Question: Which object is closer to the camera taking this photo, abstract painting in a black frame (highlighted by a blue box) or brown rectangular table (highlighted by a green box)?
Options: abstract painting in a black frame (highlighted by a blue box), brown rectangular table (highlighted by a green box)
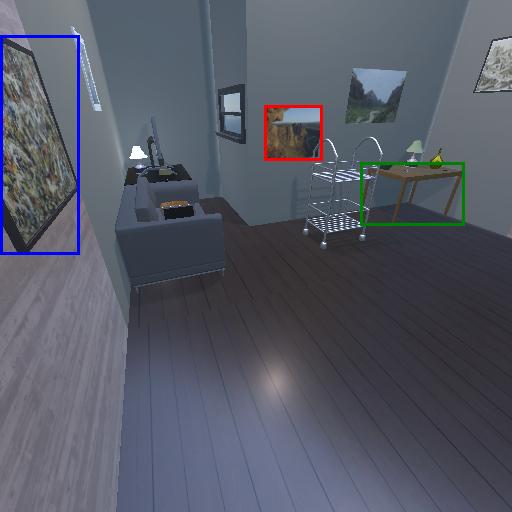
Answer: abstract painting in a black frame (highlighted by a blue box)